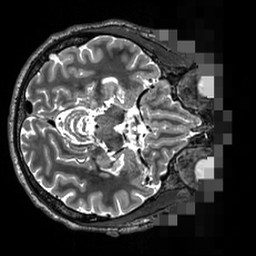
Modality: T2w
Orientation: axial
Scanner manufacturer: siemens
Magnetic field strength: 3 T
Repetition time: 3.2 s
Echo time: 0.564 s